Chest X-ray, PA view. Patient: 46 years old, sex M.
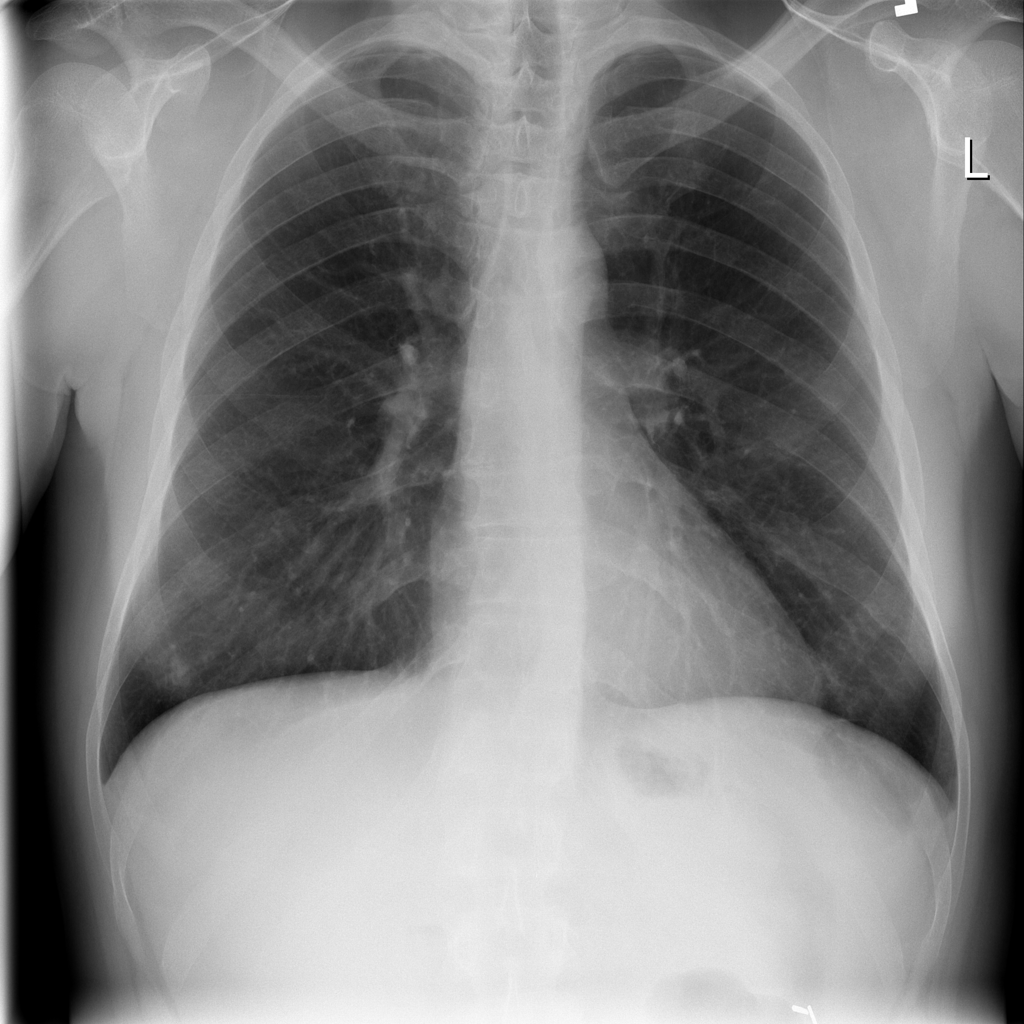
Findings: No Finding